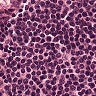
Metastatic tissue present: no